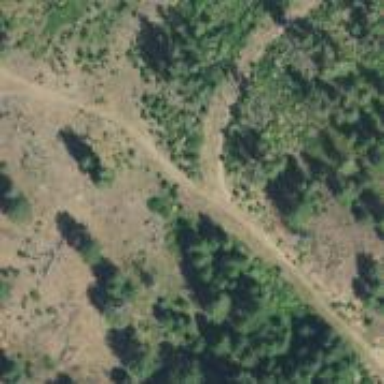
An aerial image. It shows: Path.